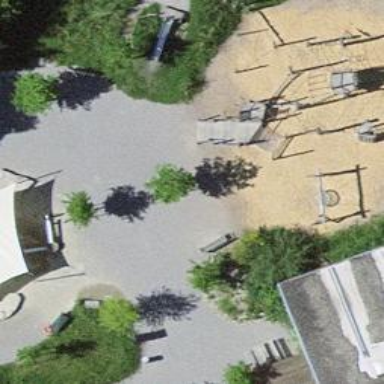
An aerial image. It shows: Playground with fine gravel surface.